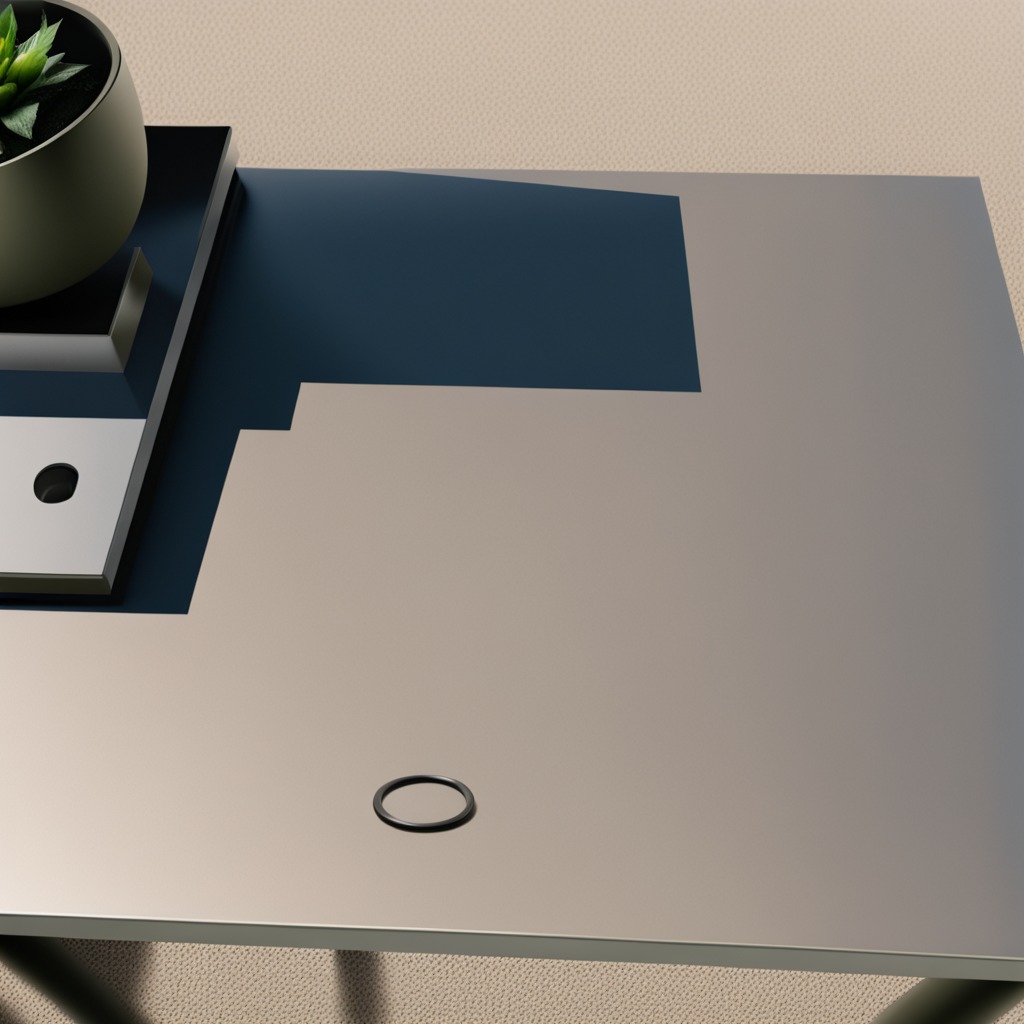
A rubber O-ring is lying on the table.